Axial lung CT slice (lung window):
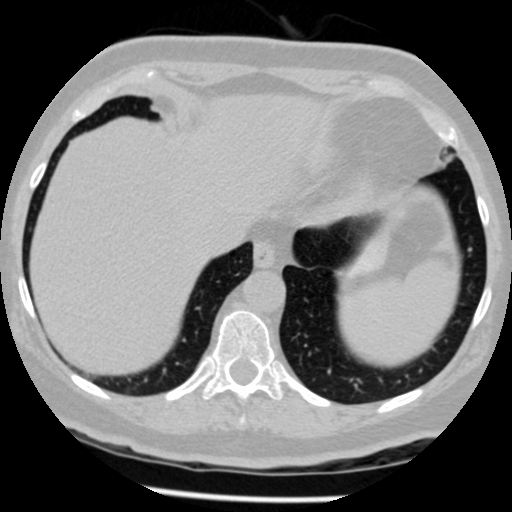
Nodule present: yes
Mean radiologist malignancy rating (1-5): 1